Interaction volume radius: 10 \u00c5
Interaction volume height: 10 \u00c5
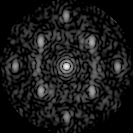
Disorder parameter: 0.4332